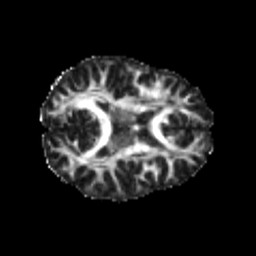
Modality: FA
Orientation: axial
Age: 21
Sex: female
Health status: healthy
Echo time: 0.074 s